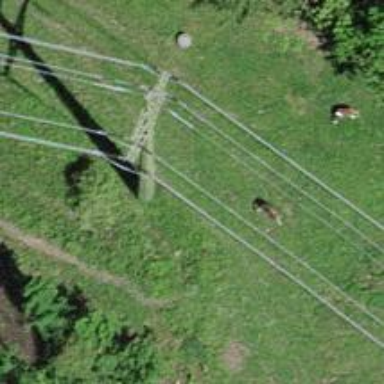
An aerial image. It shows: Power pole.